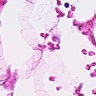
Metastatic tissue present: no